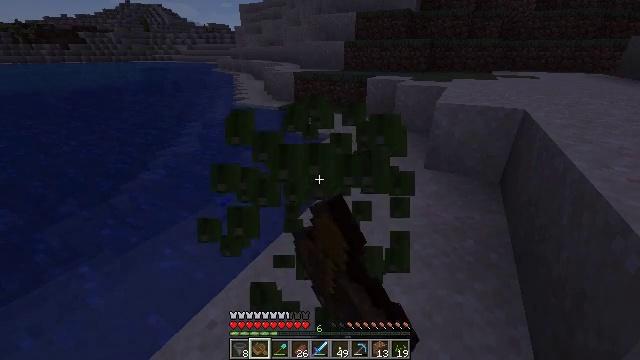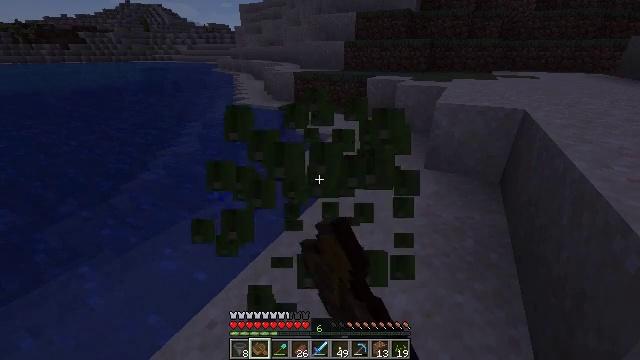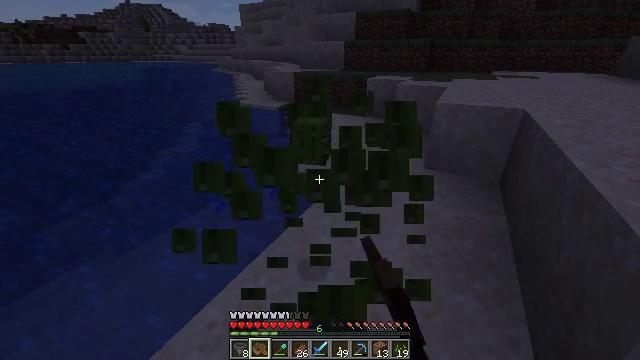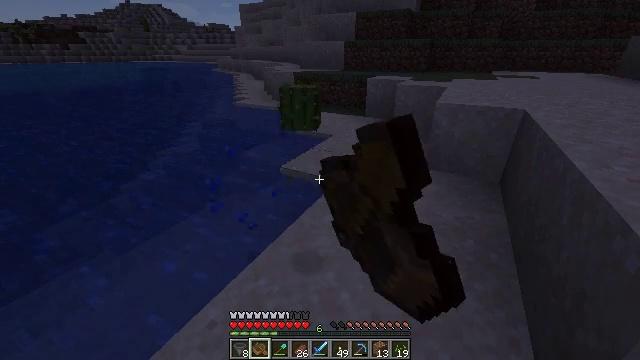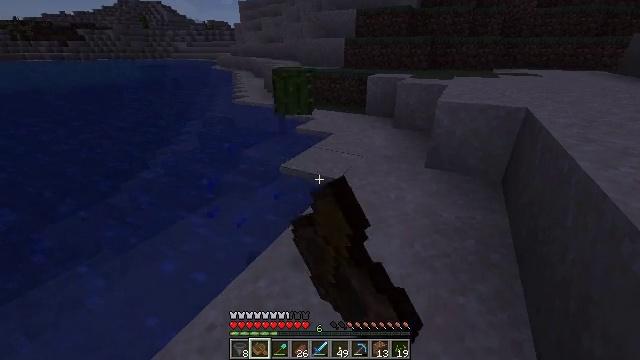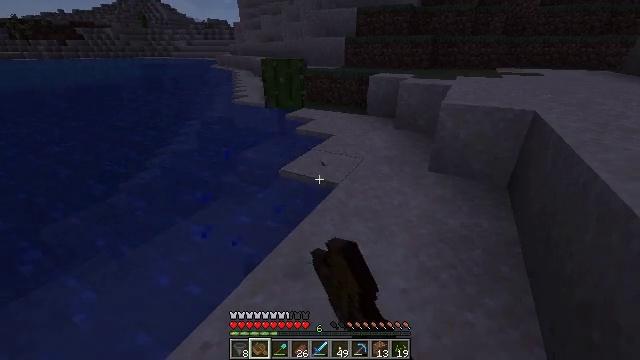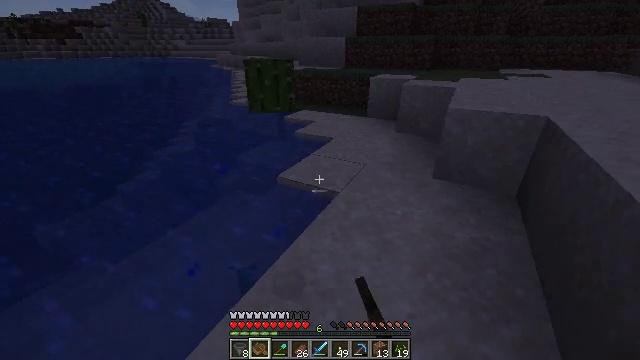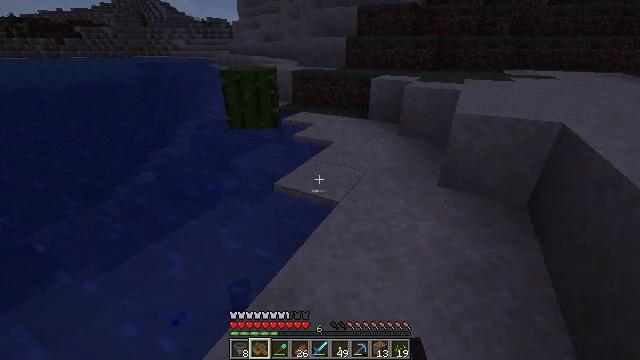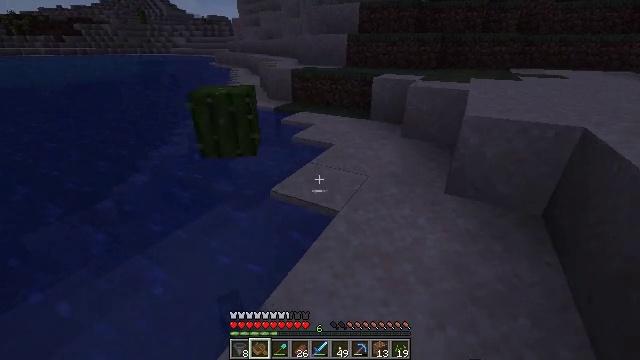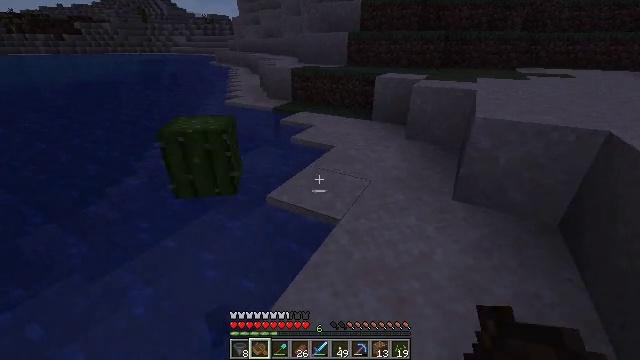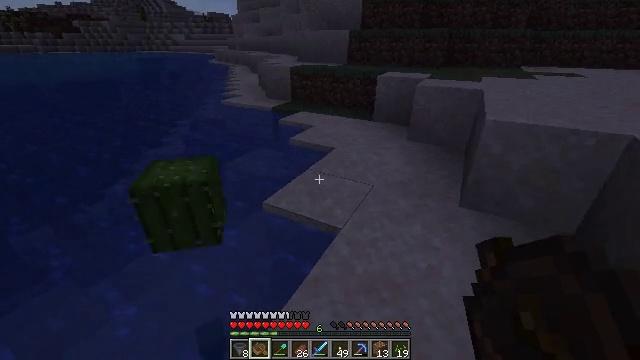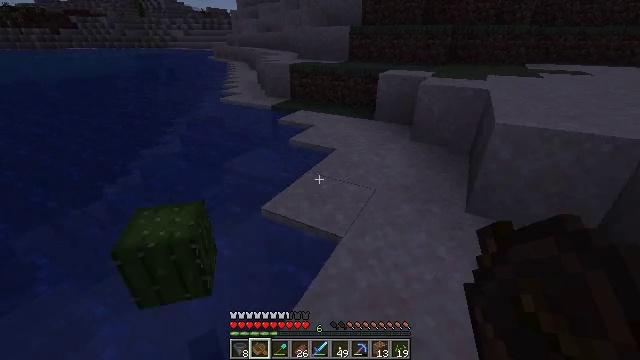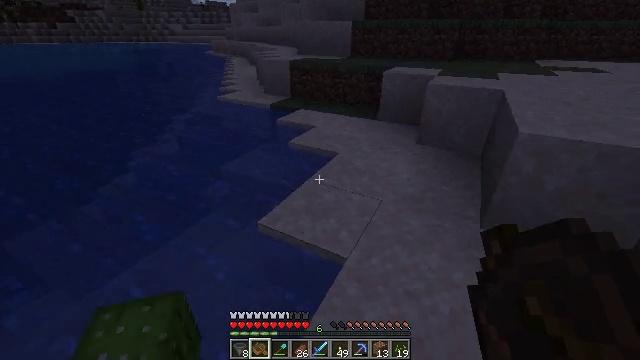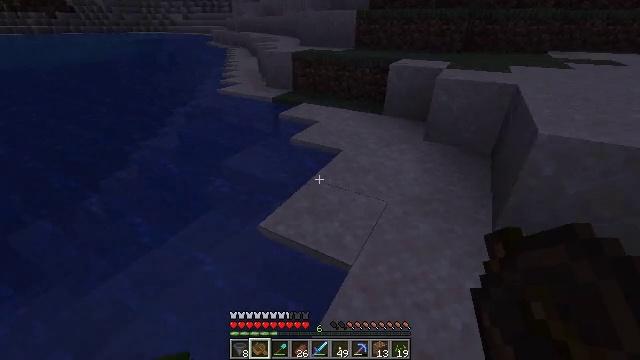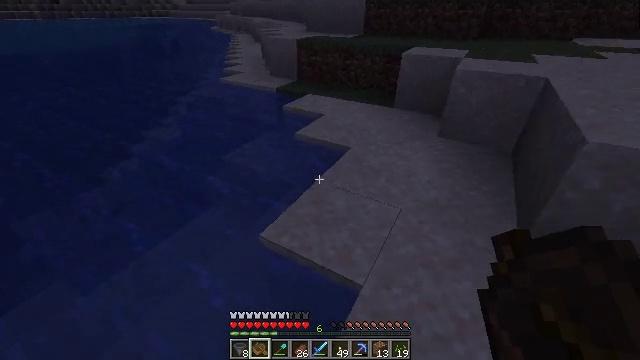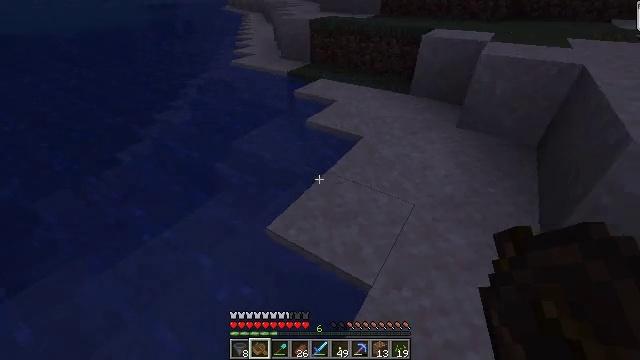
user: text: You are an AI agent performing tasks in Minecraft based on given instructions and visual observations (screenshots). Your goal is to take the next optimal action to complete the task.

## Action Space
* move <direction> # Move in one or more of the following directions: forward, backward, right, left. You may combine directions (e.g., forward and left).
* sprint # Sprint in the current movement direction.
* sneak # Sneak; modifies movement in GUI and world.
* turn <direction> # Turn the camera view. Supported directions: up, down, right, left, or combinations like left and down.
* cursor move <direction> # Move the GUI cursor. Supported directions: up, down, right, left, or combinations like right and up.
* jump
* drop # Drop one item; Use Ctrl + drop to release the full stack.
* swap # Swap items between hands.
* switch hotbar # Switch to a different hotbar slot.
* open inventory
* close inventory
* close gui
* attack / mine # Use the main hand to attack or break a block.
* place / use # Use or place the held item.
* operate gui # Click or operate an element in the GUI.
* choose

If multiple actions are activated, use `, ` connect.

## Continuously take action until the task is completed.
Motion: motion action
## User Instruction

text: Gather cactus by attacking it.
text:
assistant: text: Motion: attack / mine
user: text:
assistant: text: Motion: attack / mine
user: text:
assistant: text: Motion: attack / mine
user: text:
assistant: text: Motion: move forward, attack / mine
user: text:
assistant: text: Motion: move forward, attack / mine
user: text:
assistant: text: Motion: move forward
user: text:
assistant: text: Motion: move forward
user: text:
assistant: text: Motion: move forward
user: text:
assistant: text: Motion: move forward
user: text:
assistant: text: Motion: move forward
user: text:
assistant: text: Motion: move forward
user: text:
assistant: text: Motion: move forward
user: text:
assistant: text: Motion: move forward, turn down
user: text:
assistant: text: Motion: move forward, turn left and down
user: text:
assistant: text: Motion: turn left and down
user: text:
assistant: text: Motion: turn left and down
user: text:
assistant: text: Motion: turn left and down
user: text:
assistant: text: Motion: turn left and down
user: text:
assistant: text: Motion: turn left and down
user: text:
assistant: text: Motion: turn left and down
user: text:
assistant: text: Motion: turn left
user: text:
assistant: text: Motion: move forward and move left
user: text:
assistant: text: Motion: move forward and move left
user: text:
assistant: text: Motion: move forward and move left
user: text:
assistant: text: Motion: move forward and move left, turn right
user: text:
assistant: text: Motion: move forward and move left, turn right
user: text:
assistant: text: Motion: move forward and move left, turn right
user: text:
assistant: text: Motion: turn right
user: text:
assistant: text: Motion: turn right
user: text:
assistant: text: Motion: turn right